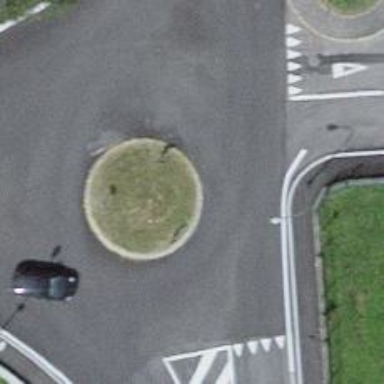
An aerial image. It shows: Unclassified asphalt road with roundabout junction.